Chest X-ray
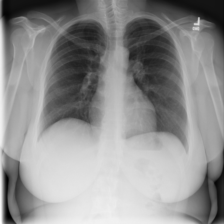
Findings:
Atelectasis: negative
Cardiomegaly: negative
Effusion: negative
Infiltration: negative
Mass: negative
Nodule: positive
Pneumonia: negative
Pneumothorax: negative
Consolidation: negative
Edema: negative
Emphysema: negative
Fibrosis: negative
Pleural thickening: negative
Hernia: negative